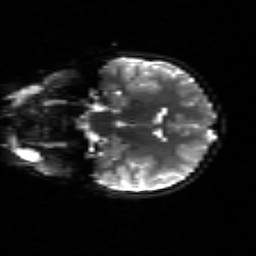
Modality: sbref
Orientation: coronal
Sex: female
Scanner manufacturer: siemens
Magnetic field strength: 3 T
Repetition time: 5 s
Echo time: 0.071 s